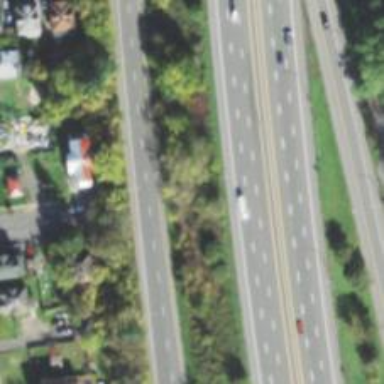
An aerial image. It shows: Asphalt motorway.